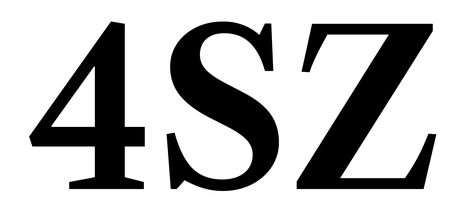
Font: LibreCaslonText_SemiBold